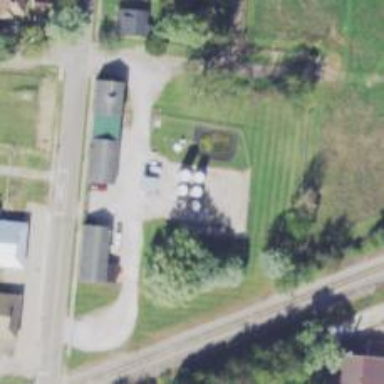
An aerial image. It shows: Storage tank with man-made structure.